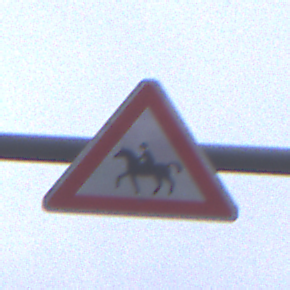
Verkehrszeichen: ReiterRechts
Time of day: MorningAfternoon
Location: Outdoor (Urban)
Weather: Overcast
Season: NotSpecified
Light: Natural